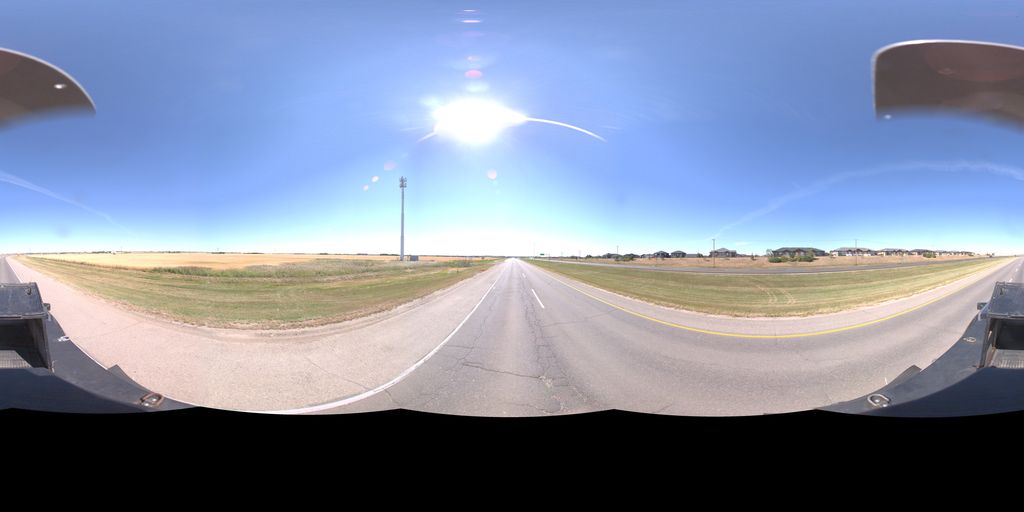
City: saskatoon